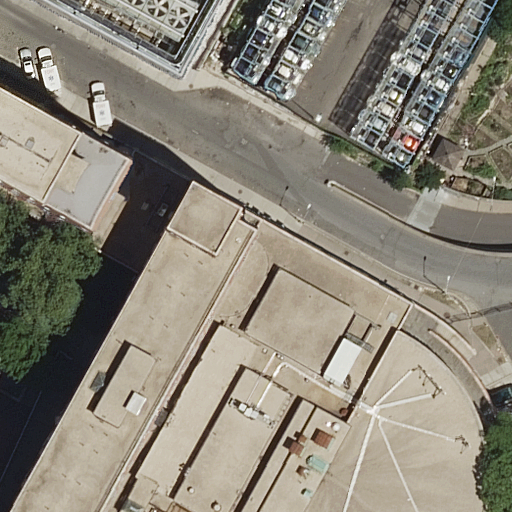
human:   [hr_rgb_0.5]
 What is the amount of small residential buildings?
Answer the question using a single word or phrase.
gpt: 0

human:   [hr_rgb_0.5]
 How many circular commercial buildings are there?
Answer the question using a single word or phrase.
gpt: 0

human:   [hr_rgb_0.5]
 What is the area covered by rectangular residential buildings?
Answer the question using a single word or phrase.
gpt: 0m2

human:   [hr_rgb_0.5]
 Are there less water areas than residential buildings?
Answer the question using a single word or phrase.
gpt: yes

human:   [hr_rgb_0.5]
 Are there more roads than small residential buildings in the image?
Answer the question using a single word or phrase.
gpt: yes

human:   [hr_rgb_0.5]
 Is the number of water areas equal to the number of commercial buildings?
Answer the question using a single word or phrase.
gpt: yes

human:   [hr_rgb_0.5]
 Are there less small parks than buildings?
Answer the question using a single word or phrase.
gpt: yes

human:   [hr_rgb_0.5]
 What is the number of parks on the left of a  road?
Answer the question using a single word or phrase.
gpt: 0

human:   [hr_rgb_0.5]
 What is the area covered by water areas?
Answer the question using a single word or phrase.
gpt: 0m2

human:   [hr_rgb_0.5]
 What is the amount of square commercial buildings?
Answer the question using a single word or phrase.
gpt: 0

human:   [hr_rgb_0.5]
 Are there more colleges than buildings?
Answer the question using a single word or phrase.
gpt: no

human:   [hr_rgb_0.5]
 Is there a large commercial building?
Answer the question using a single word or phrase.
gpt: no

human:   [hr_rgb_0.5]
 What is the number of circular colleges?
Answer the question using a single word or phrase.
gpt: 0

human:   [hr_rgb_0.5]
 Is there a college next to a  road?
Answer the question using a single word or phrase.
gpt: yes

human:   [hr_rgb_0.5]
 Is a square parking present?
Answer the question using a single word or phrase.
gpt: no

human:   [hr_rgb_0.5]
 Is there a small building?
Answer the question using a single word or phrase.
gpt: no

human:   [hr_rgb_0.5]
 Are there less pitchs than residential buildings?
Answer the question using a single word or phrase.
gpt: no

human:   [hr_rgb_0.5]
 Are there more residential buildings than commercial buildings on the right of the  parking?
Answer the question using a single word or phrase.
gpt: yes

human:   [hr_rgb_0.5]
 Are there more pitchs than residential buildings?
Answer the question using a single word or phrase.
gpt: no

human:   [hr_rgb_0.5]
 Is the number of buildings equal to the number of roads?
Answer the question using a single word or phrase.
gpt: no

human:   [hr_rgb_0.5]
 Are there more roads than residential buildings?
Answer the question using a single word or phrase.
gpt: yes

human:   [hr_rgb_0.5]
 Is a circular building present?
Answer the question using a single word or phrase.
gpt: no

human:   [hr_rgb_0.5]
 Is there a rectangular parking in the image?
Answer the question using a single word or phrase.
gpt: yes

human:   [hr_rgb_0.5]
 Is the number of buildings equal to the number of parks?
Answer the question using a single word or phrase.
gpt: no

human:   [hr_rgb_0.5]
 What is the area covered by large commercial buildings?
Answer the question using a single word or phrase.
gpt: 0m2

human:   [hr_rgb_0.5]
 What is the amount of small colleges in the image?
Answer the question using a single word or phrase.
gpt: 1

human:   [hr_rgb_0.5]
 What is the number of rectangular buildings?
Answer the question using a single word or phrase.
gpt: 0

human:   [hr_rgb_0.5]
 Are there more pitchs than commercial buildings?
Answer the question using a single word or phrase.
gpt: yes

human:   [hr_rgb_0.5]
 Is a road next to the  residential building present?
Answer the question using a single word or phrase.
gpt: yes

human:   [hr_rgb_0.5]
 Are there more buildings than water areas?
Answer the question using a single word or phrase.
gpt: yes

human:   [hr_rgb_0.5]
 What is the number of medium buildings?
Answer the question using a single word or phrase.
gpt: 0

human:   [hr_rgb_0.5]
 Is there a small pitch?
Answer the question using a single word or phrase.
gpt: no

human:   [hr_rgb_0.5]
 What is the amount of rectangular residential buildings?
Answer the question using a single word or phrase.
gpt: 0

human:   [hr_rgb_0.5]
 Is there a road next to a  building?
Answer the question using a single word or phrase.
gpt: yes

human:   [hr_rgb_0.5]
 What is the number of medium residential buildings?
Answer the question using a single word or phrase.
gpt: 0

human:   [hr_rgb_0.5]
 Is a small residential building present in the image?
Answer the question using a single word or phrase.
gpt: no